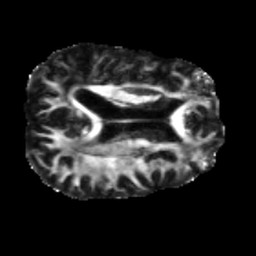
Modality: FA
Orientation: axial
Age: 42
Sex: male
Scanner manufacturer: siemens
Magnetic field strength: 3 T
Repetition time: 5.25 s
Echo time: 0.08 s